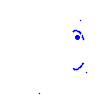
Particle: electron